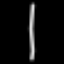
Label: line